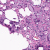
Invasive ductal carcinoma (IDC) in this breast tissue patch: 0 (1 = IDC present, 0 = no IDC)